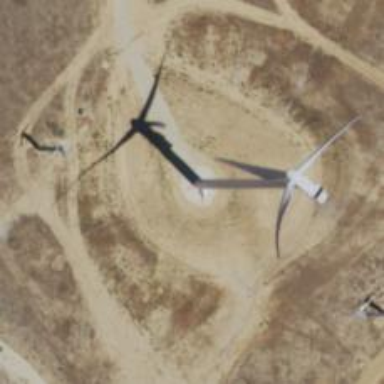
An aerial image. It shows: Wind turbine generator made by Vestas. The generator utilizes wind as its power source and belongs to the horizontal axis type.